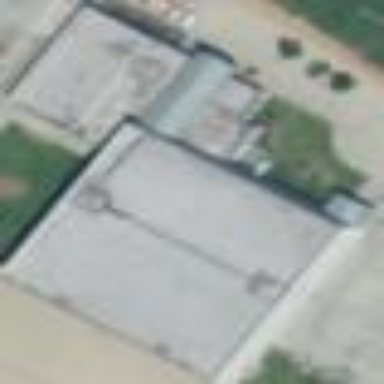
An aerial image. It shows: Building that houses fitness center with focus on volleyball.